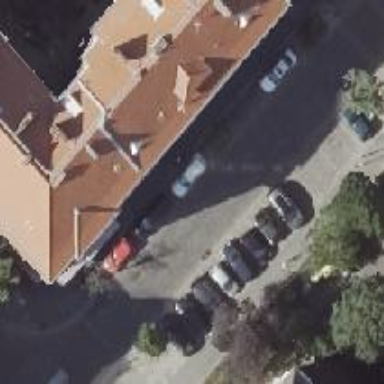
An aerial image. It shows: Living street with street side parking on both sides.